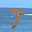
Label: 7